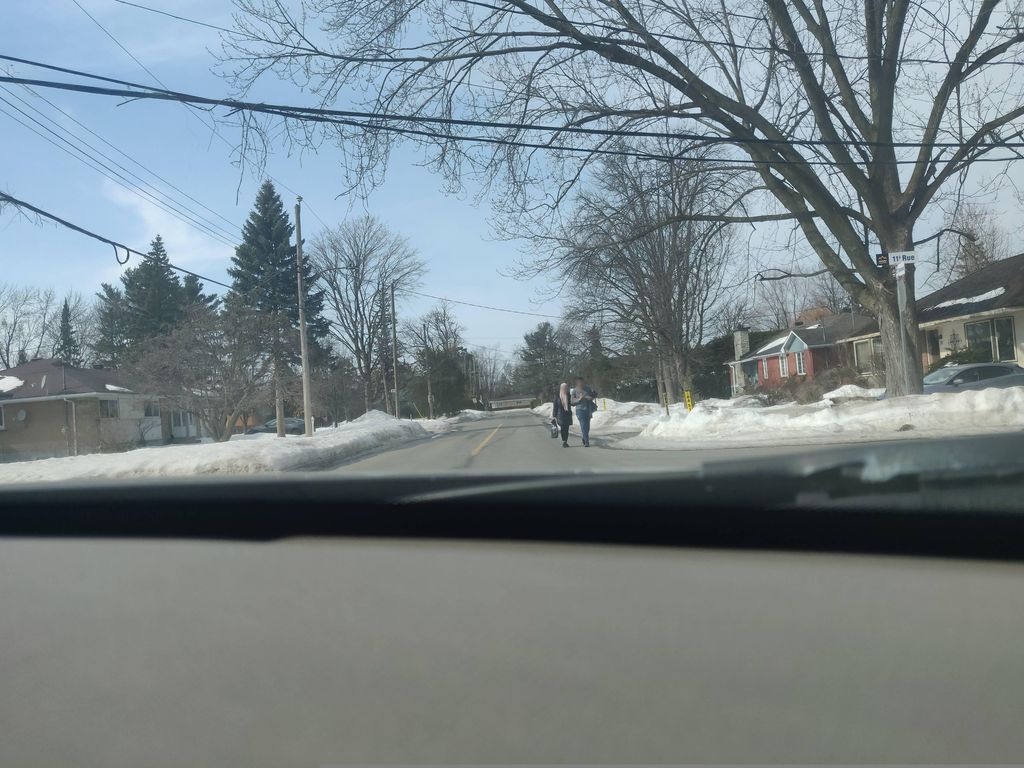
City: montreal